Question: so ive been working on this program that analyzes a certain input file, almost everything is outputting correctly EXCEPT the keywords List.
heres the code snippet regarding the keyword list and related functions:
'''
public class Token //Token structure to be added for each Token in the tokenTable
{
public string value;
public string type;
}
internal static class Define_input_output
{
public const string inFile = "input.txt"; //set file to read
public const string outFile = "output.txt"; //set file to write to
}
public static void placeKeywords_in_keywordsTable(List<string> keywords, List<Token> keywordTable)
{
Token newToken = new Token();
for (int i = 0; i < keywords.Count; i++) //loop through each keyword
{
newToken.value = keywords[i]; //add keyword[i] to newToken's value
newToken.type = "KW"; //assign "kw" to newToken's type
keywordTable.Add(newToken); //push newToken to keywordTable
}
}
public static void print_Tables_to_outputFile(StreamWriter output, List<Token> keywordTable)
{
output.Write("
");
output.Write("-".PadRight(21, '-'));
output.Write("
");
output.Write(' ');
output.Write("Keyword ".PadRight(11));
output.Write("|".PadRight(2));
output.Write("Index");
output.Write("
");
output.Write("-".PadRight(21, '-'));
output.Write("
");
for (int i = 0; i < keywordTable.Count; i++) //loop through each element in keywordTable
{
output.Write(' ');
output.Write((keywordTable[i].value).PadRight(10));
output.Write(" |".PadRight(7));
output.Write(i);
output.Write("
");
}
}
static int Main()
{
StreamReader input = new StreamReader(Define_input_output.inFile);//input file
StreamWriter output = new StreamWriter(Define_input_output.outFile);//output file
List<string> keywords = new List<string>() { "else", "if", "int", "return", "void", "while", "+", "-", "*", "/", "<", "<=", ">", ">=", "==", "!=", "=", ";", ",", "(", ")", "[", "]", "{", "}", "/*", "*/" };
List<Token> keywordTable = new List<Token>();
placeKeywords_in_keywordsTable(keywords, keywordTable); //place all the keywords into keywordTable
while (!input.EndOfStream) //read each line until end of file
{
read_inputFile(input, output, keywordTable);
}
print_Tables_to_outputFile(output, keywordTable);
input.Close(); //close input file
output.Close(); //close output file
return 0;
}
'''
The issue im having is only this "*/" character is being printed out to the keyword table. its indexed 26 times (which is right amount of indexing since thats how many chars are in the list).
I tested this by having remove the last two characters from the list, and the "}" character started printing 26 times instead.
I have no idea whats missing as I have carefully looked at the code multiple times and I just cant spot what the issue is.
Any help is appreciated. thanks!

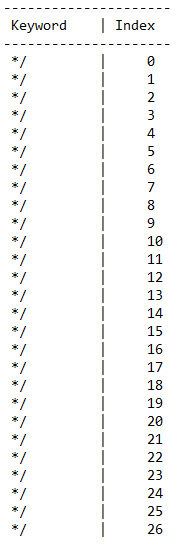
Answer: The problem is in your 'placeKeywords_in_keywordsTable' method. You initialize the 'Token' only once and then in each iteration of the loop you update it. So basically you are left with only the last 'keyword'
Change to:
'''
for (int i = 0; i < keywords.Count; i++) //loop through each keyword
{
Token newToken = new Token();
newToken.value = keywords[i]; //add keyword[i] to newToken's value
newToken.type = "KW"; //assign "kw" to newToken's type
keywordTable.Add(newToken); //push newToken to keywordTable
}
'''
A nicer way is to use this form of initializing:
'''
for (int i = 0; i < keywords.Count; i++) //loop through each keyword
{
Token newToken = new Token
{
value = keywords[i],
type = "KW"
};
keywordTable.Add(newToken); //push newToken to keywordTable
}
'''
even better will be to use a 'foreach' loop instead of a 'for':
'''
foreach(var i in keywords)
{
Token newToken = new Token
{
value = i,
type = "KW"
};
keywordTable.Add(newToken);
}
'''
And if you want to do it using linq:
'''
keywordTable = keywords.Select(item => new Token { value = item, type = "KW" }).ToList();
'''